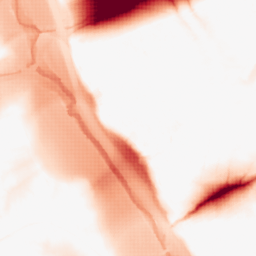
Category: morphological
Decomposition family: tophat
Decomposition parameters: size: 50
mode: black
Upsampling method: sinc_blackman
Upsampling parameters: scale: 8
kernel_size: 16
Upsampling scale: 8